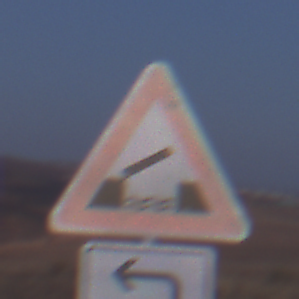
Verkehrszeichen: BeweglicheBruecke
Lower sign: RichtungsangabeDurchPfeile2
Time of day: SunriseSunset
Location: Outdoor (Nature)
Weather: Clear
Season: NotSpecified
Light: Natural